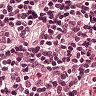
Metastatic tissue present: no